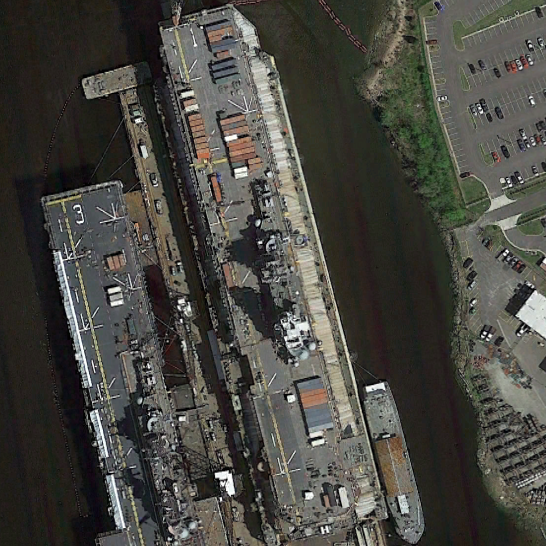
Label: assault